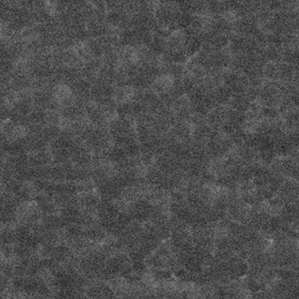
Label: frost